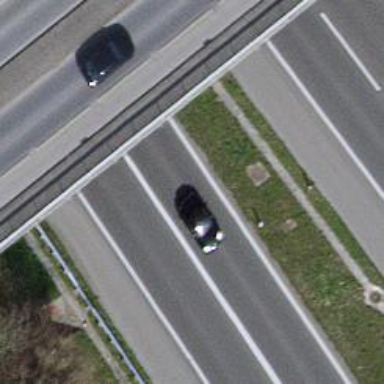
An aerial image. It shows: Motorway junction.